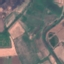
Land use / land cover class: PermanentCrop